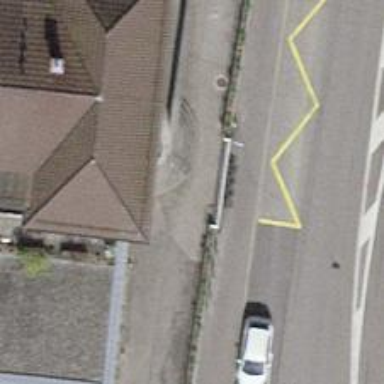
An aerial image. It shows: Bus stop with shelter. It is platform for public transport.